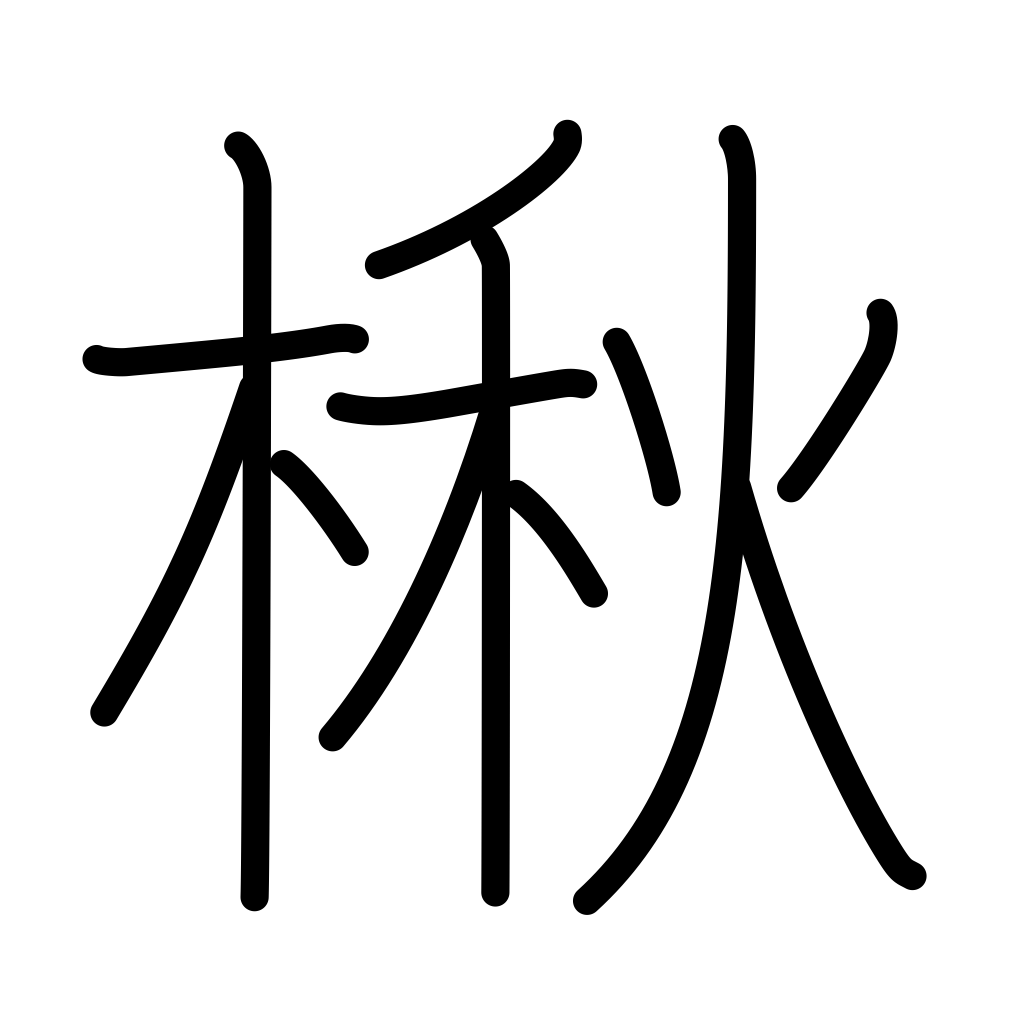
Meaning: Japanese catalpa